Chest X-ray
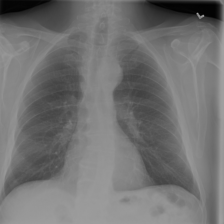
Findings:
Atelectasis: negative
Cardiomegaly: negative
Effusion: negative
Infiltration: positive
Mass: negative
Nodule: positive
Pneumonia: negative
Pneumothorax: negative
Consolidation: negative
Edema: negative
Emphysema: negative
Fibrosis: negative
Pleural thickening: negative
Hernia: negative